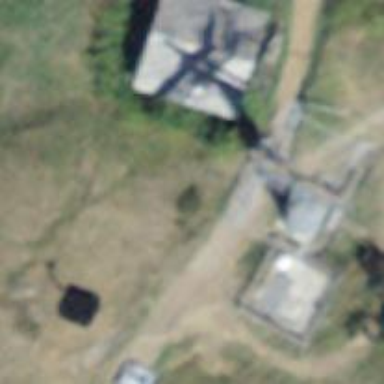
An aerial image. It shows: Pylon for aerialway.